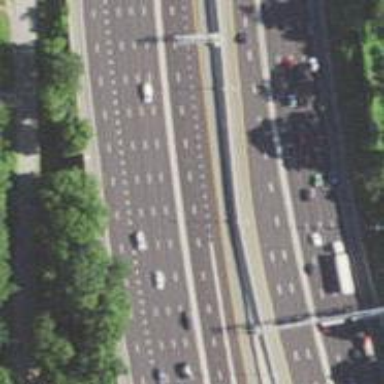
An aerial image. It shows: Motorway junction.